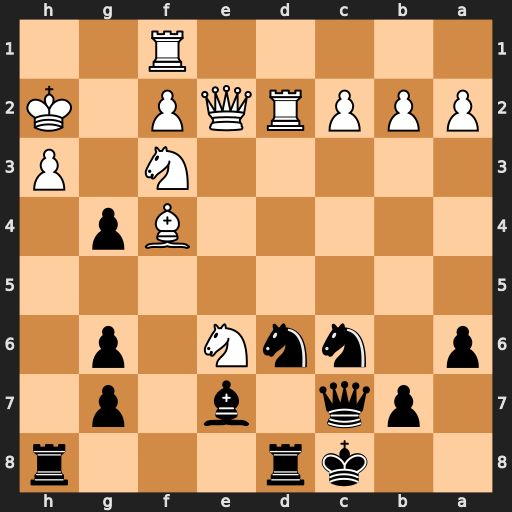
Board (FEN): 2kr3r/1pq1b1p1/p1nnN1p1/8/5Bp1/5N1P/PPPRQP1K/5R2
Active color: b
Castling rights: -
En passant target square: -
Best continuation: Rxh3+ Kg1 gxf3 Nxc7 fxe2